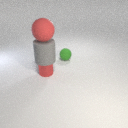
small green rubber sphere to the right of small red metal cylinder